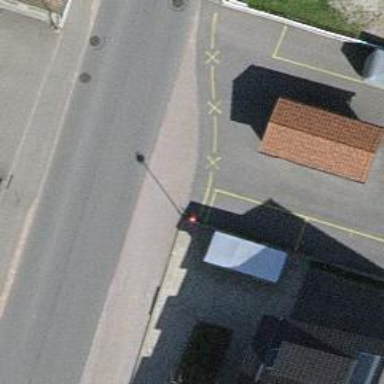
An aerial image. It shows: Bus stop with platform for public transport.